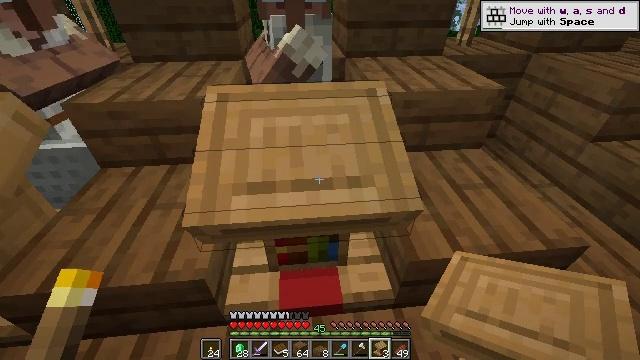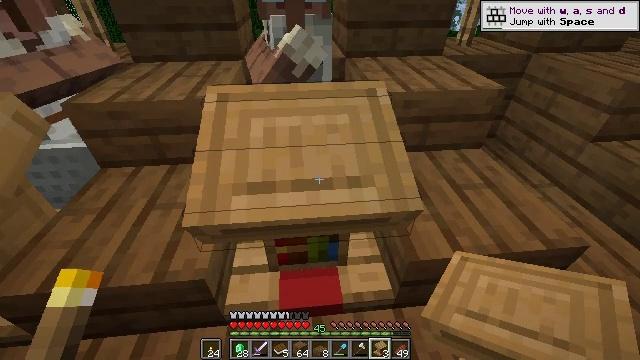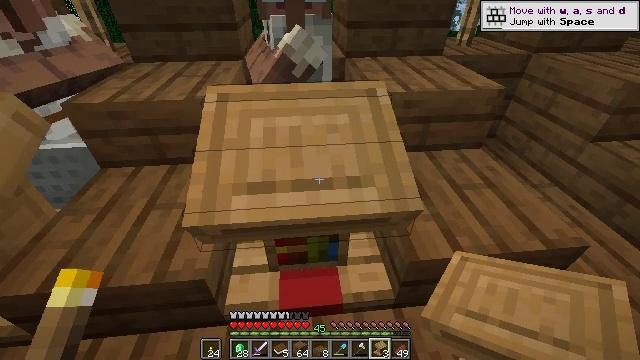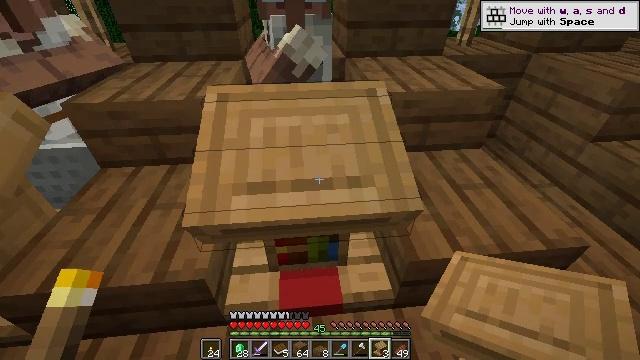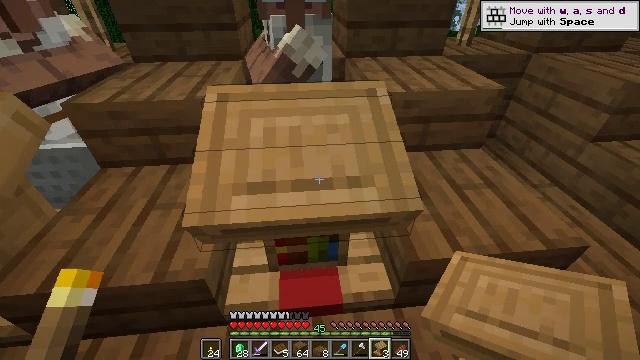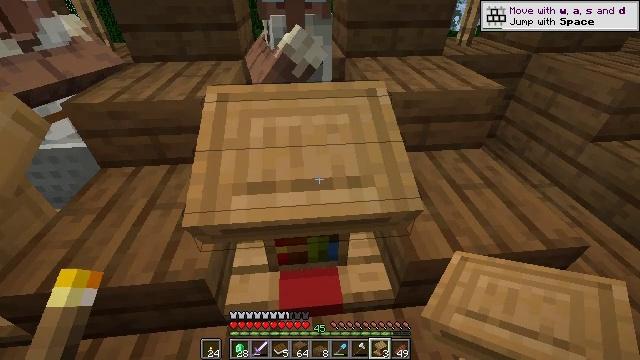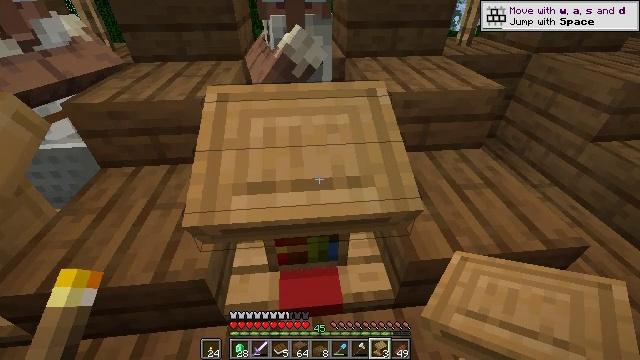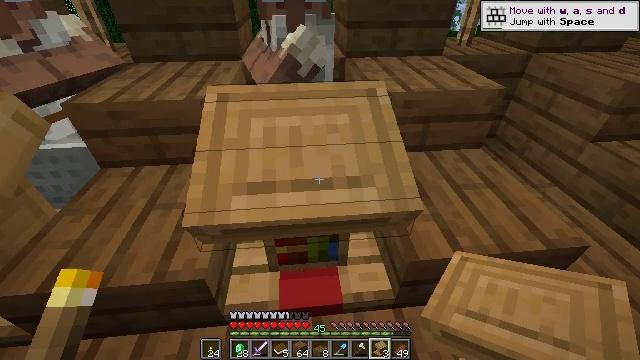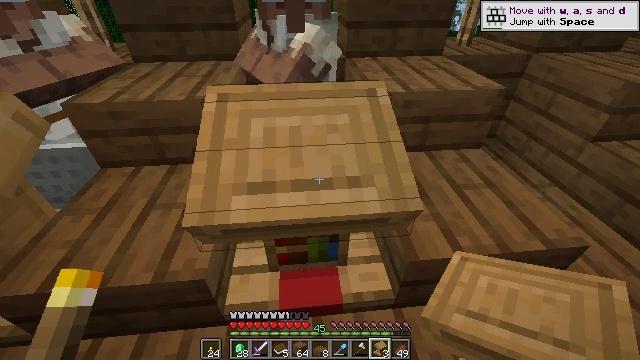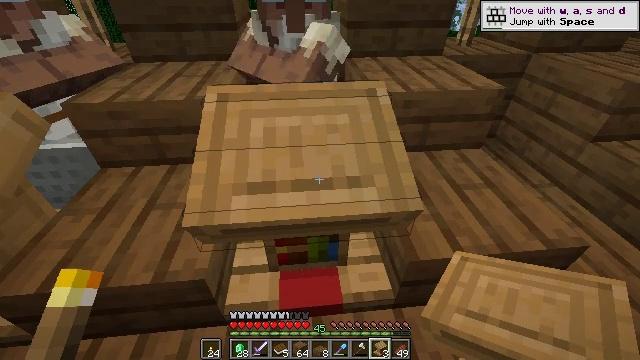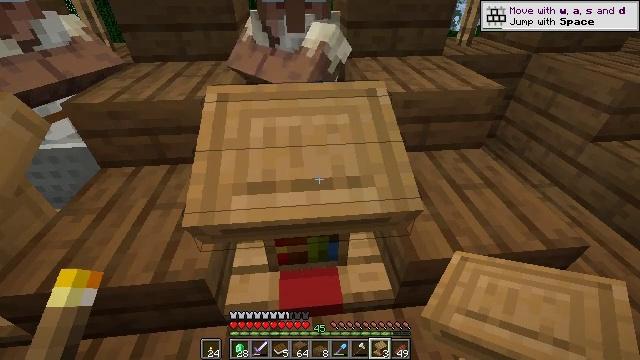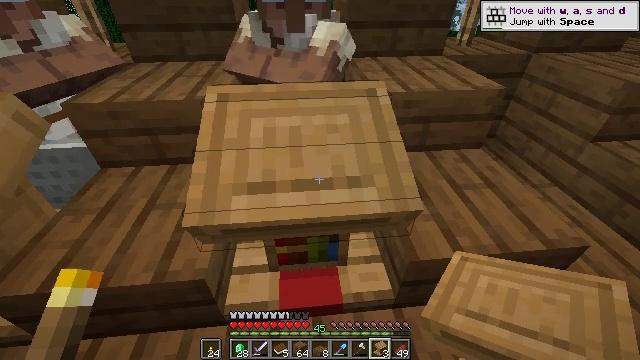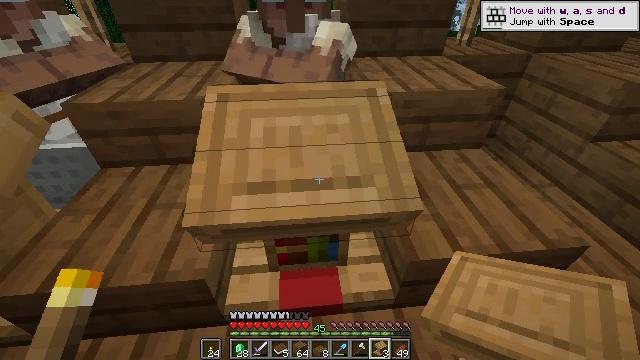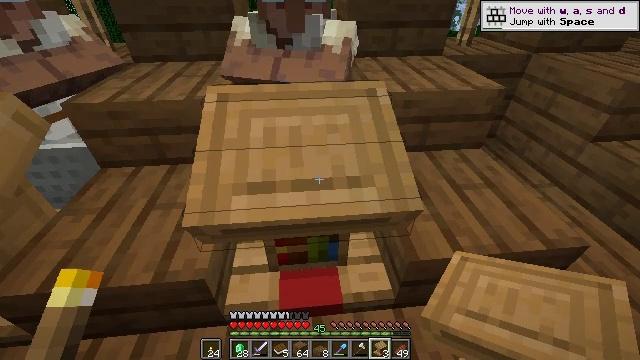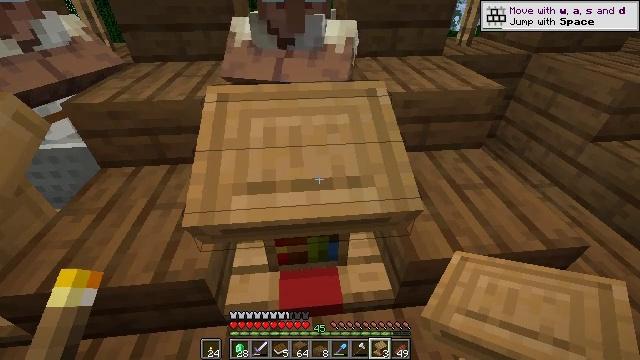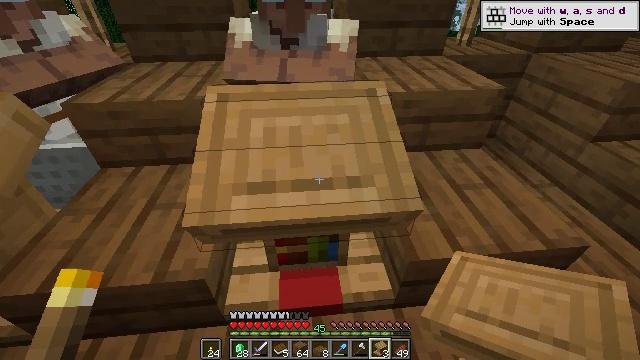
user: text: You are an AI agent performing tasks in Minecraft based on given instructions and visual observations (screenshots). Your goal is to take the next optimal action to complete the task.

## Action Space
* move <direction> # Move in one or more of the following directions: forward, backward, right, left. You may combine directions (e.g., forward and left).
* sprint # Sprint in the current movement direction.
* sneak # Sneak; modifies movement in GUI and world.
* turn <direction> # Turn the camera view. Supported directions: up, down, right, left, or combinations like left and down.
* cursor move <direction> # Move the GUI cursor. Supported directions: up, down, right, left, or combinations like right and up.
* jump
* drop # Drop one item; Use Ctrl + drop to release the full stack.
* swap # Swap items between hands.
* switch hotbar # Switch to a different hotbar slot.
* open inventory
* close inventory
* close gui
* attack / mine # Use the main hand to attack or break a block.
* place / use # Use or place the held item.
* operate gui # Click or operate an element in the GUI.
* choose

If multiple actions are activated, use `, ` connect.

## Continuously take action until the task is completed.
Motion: motion action
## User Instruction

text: Get spruce planks back into your inventory.
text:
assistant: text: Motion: no_op
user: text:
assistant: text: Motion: no_op
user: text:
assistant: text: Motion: no_op
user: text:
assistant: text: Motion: no_op
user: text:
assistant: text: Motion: no_op
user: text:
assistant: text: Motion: no_op
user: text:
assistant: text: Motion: no_op
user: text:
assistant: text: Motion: no_op
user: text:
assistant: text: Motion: no_op
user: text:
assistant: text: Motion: no_op
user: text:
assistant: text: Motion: no_op
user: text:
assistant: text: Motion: no_op
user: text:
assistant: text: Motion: no_op
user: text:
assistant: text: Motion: no_op
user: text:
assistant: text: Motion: no_op
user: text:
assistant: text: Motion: no_op
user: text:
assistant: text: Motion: no_op
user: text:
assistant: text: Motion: no_op
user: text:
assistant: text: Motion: no_op
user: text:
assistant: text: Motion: no_op
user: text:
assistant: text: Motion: no_op
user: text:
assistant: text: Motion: no_op
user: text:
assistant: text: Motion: no_op
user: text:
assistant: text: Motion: no_op
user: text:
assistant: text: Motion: no_op
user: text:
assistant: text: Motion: no_op
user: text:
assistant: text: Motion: no_op
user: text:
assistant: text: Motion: no_op
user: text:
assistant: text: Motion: no_op
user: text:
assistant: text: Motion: no_op